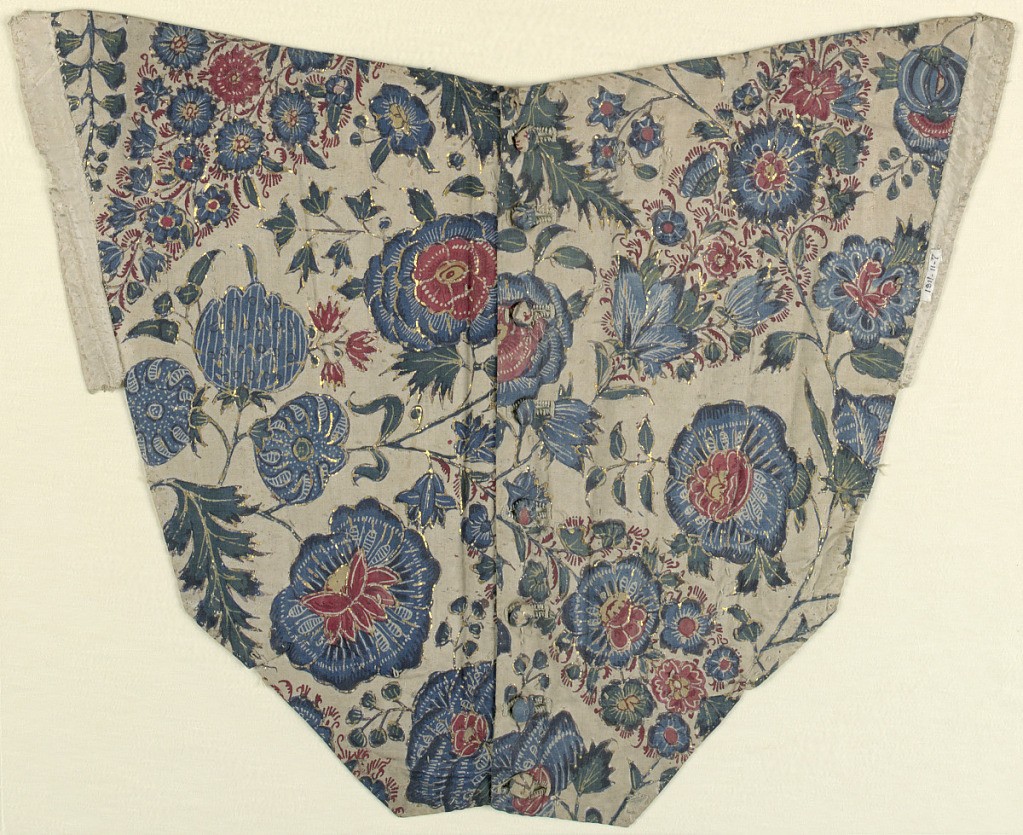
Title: Bodice panel
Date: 18th century
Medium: cotton Technique: mordant painted and dyed (chintz) on tabby weave
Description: Roughly v-shaped front panel of bodice of fine white cotton cloth with painted and dyed design of variously decorated flower heads, pointed clusters of flowerets, and various leaf forms, on freely twining stems; in blue, red, green, yellow, with much reserved filling decoration. Remnants of accents of gold leaf on wax or gum base. Lined with white silk cloth; boned; buttons of self material down front center. Two fronts of a woman's bodice, with eight buttons made from the chintz; buttonholes worked in white.
Design: Various flower heads on slender stems, largely in shades of blue with red centers; sprays of smaller flowers in red and blue; some yellow is left in two notched leaves of green. Much veining in flowers by wax resist. Outlines of larger flower heads show gold leaf and accents for petals and veining. Bodice front lined with white silks and boned.